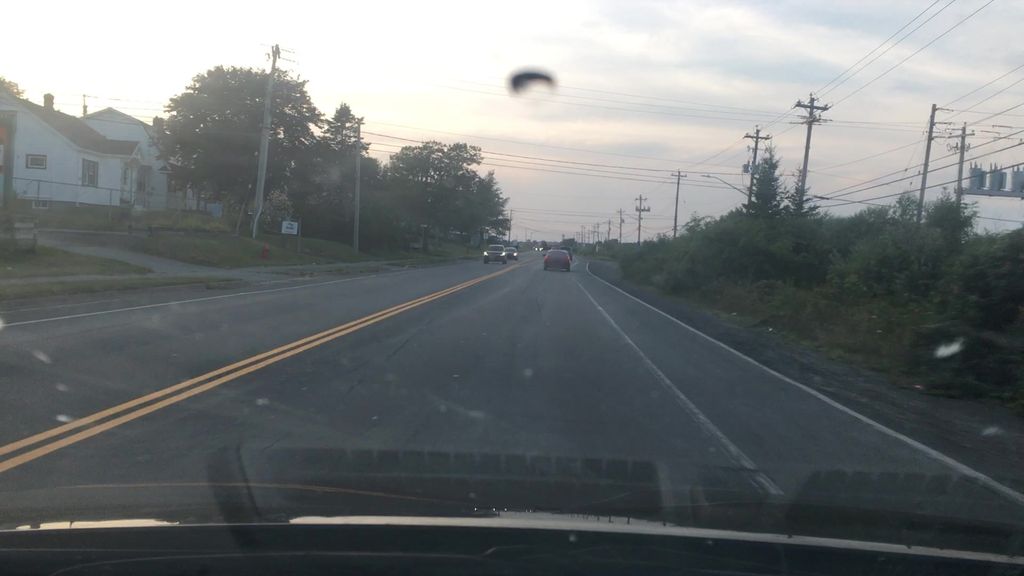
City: halifax